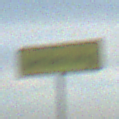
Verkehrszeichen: Umleitungsankuendigung
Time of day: SunriseSunset
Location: Outdoor (Beach)
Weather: PartlyCloudy
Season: NotSpecified
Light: Natural